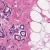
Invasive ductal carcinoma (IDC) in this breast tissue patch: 0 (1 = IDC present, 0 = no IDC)